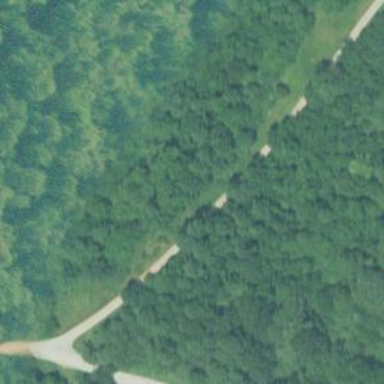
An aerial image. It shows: Beautiful woodland area.